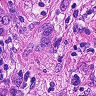
Metastatic tissue present: yes